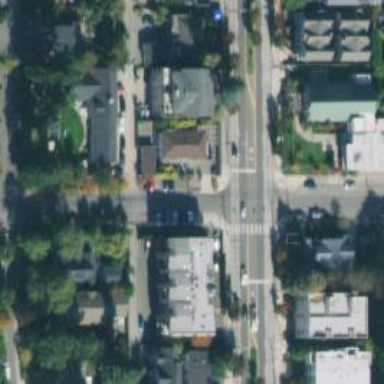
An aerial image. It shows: Secondary road with separate sidewalks.